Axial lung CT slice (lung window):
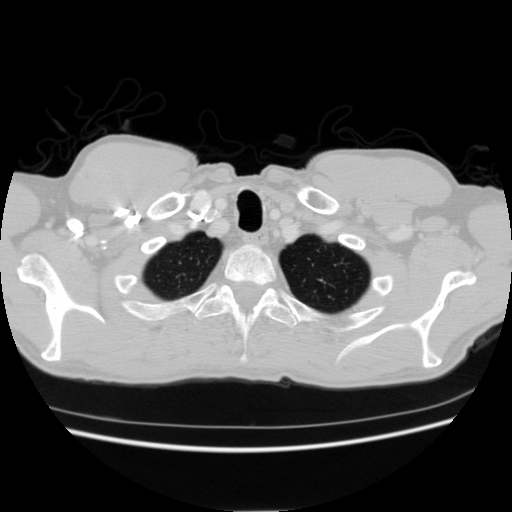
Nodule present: no